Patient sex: F
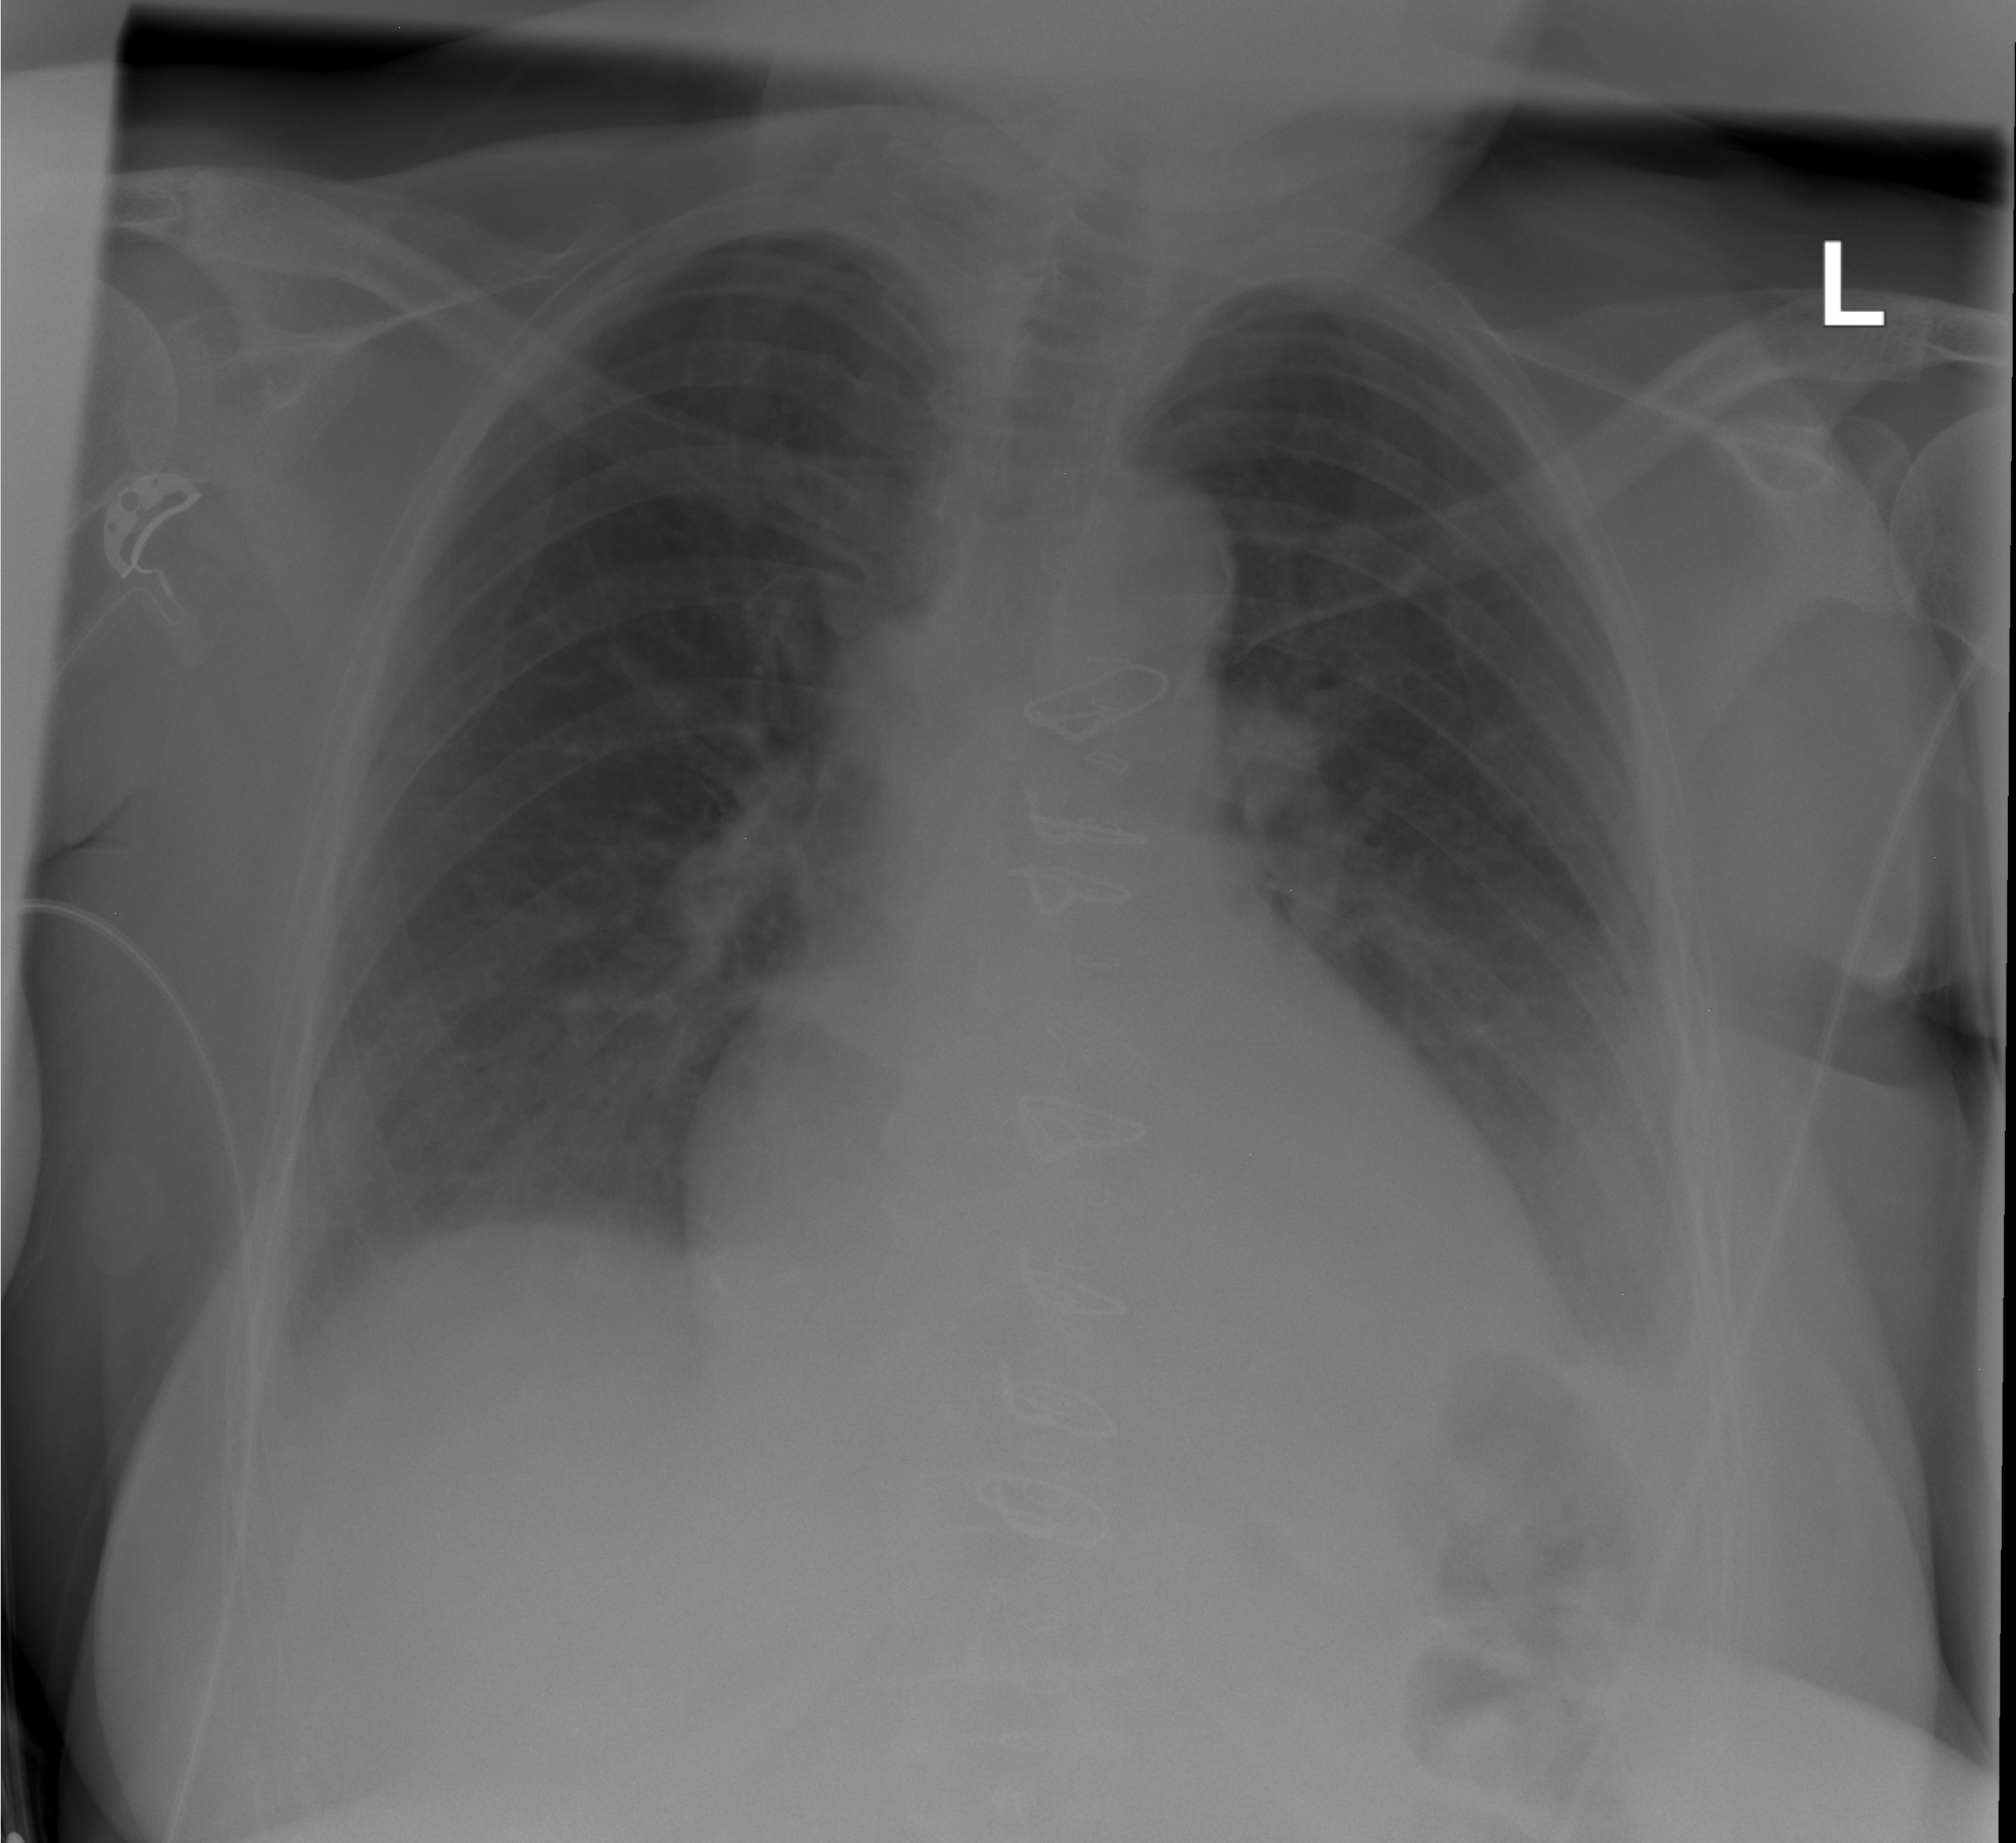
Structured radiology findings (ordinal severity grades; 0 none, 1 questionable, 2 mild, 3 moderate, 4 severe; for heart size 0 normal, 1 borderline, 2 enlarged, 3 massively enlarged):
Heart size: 2
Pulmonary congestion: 2
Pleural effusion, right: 2
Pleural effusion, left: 2
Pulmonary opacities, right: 0
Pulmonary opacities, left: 0
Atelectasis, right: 0
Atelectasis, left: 0